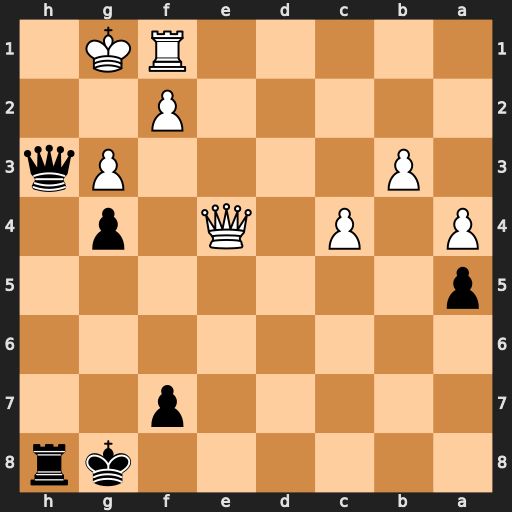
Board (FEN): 6kr/5p2/8/p7/P1P1Q1p1/1P4Pq/5P2/5RK1
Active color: b
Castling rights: -
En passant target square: -
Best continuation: Qh2#